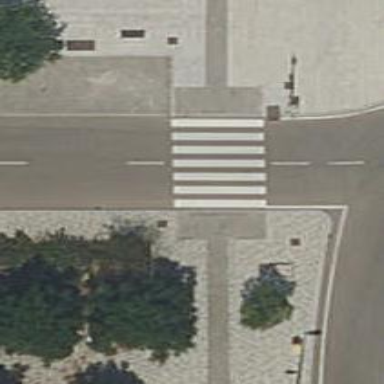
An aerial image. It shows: Uncontrolled crossing on the road.